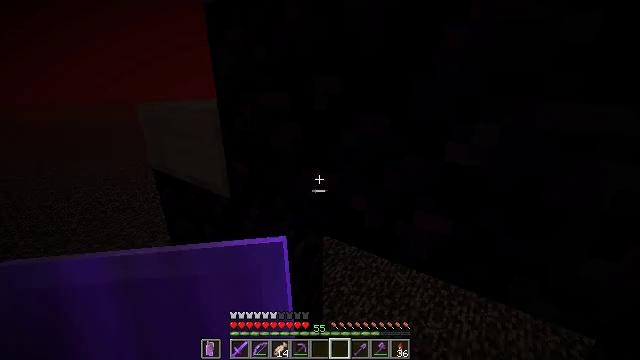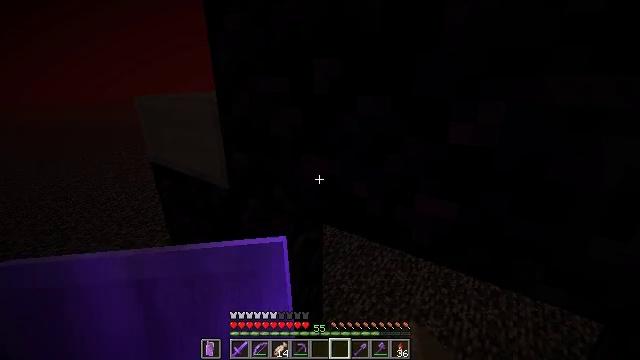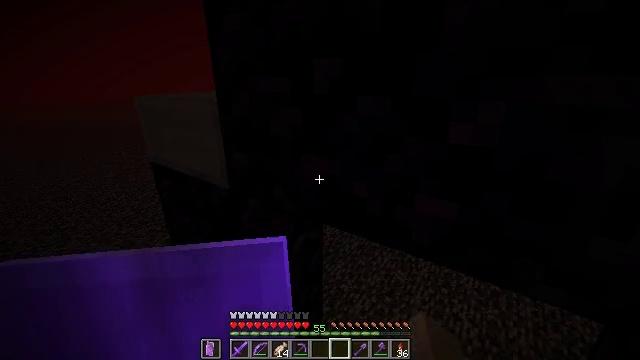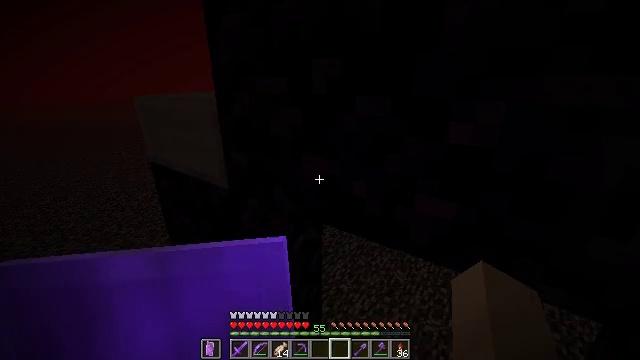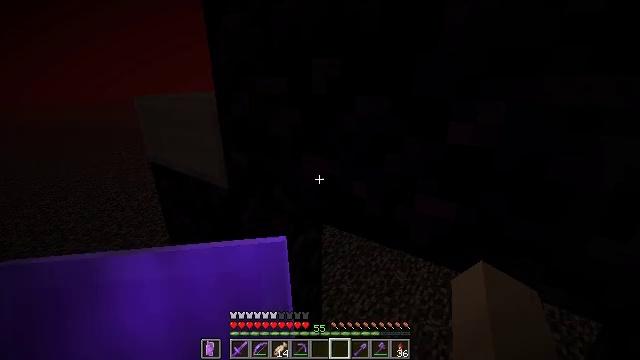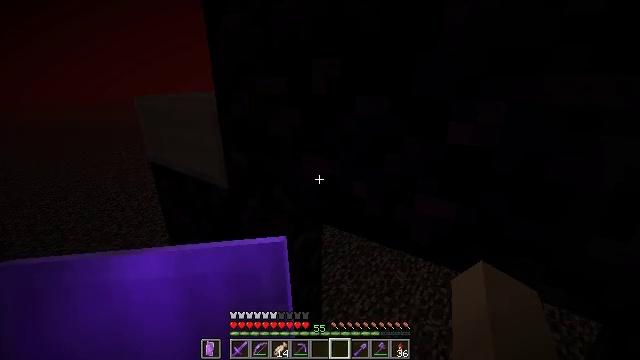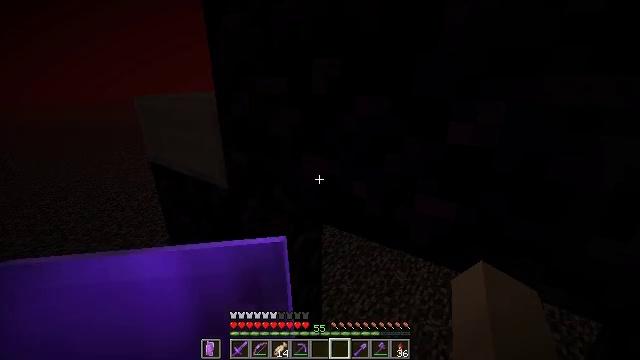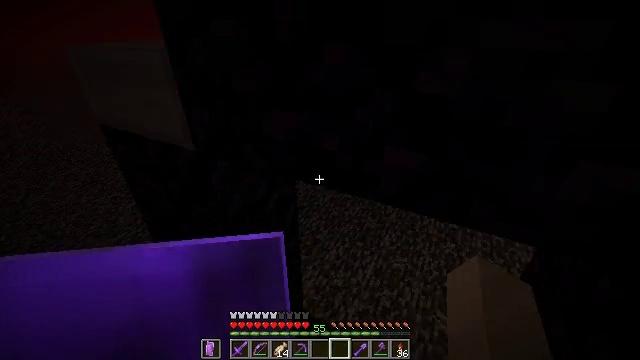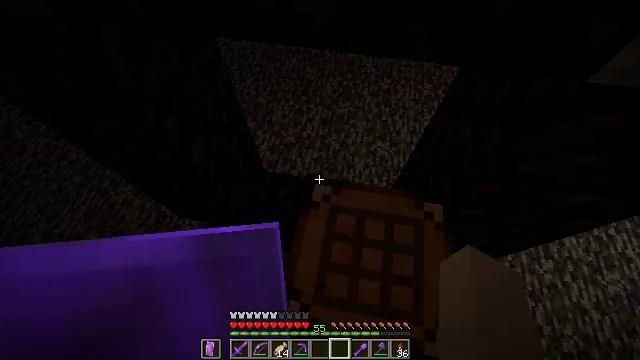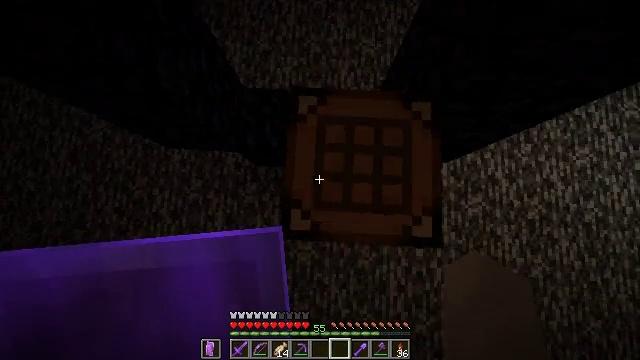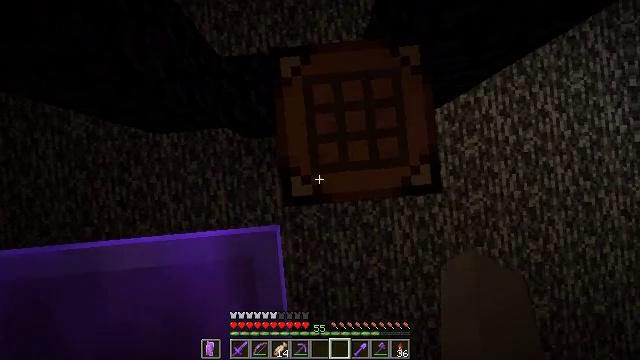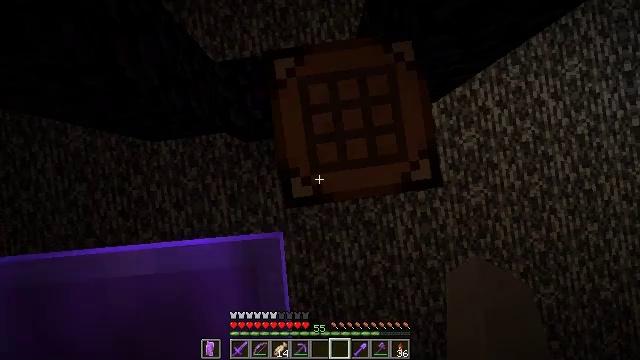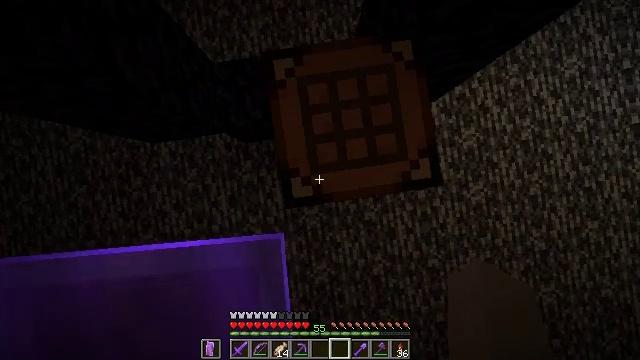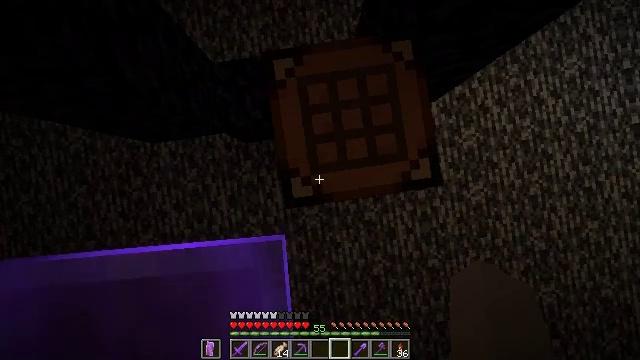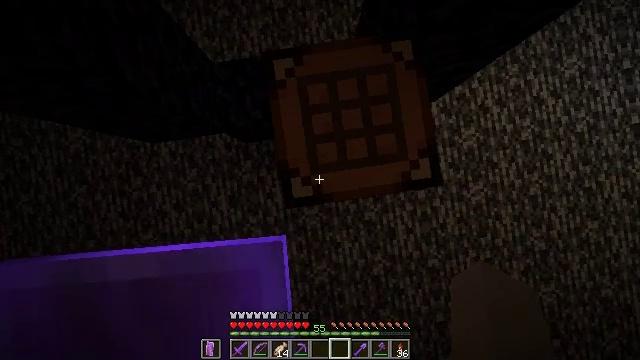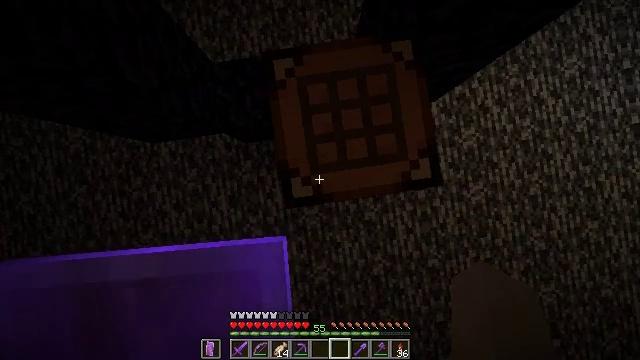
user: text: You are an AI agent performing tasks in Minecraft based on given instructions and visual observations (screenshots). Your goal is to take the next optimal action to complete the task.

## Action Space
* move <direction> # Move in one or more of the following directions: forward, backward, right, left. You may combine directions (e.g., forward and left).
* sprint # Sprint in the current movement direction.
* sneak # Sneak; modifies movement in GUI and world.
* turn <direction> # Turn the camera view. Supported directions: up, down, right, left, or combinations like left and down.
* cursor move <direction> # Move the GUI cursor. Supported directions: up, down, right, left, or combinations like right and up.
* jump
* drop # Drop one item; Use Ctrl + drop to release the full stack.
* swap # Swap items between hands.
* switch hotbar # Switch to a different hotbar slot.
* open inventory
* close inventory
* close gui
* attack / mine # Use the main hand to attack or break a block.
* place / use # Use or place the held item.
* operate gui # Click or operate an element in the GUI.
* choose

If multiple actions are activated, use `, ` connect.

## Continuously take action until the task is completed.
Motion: motion action
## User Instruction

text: Recycle the crafting table.
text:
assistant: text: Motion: no_op
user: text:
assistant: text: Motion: no_op
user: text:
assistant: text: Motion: no_op
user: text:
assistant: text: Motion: no_op
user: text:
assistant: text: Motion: no_op
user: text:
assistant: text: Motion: no_op
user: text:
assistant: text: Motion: turn right and down
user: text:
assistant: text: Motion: turn right and down
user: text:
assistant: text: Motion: turn right and down
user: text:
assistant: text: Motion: turn right and down
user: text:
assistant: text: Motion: turn right and down
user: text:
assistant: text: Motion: turn down
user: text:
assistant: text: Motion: no_op
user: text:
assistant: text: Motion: no_op
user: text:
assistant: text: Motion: no_op
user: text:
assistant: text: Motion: no_op
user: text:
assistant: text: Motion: no_op
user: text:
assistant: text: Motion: no_op
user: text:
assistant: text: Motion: no_op
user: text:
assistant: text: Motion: no_op
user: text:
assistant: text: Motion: turn up
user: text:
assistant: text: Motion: turn up
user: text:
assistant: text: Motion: no_op
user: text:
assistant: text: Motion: no_op
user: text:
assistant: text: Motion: no_op
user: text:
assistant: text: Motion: no_op
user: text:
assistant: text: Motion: no_op
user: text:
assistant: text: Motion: no_op
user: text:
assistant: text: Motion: no_op
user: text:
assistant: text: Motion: no_op